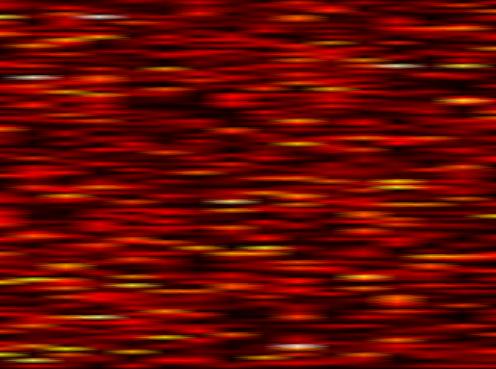
Label: UFMC